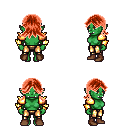
a pixel art fantasy rpg character, female body template, orc, green skin, gold arm armor, gold greaves, red loose hair, brown shoes, four views (front, back, left, right), 2x2 character sprite sheet, small pixel art, hard edges, no anti-aliasing